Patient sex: M
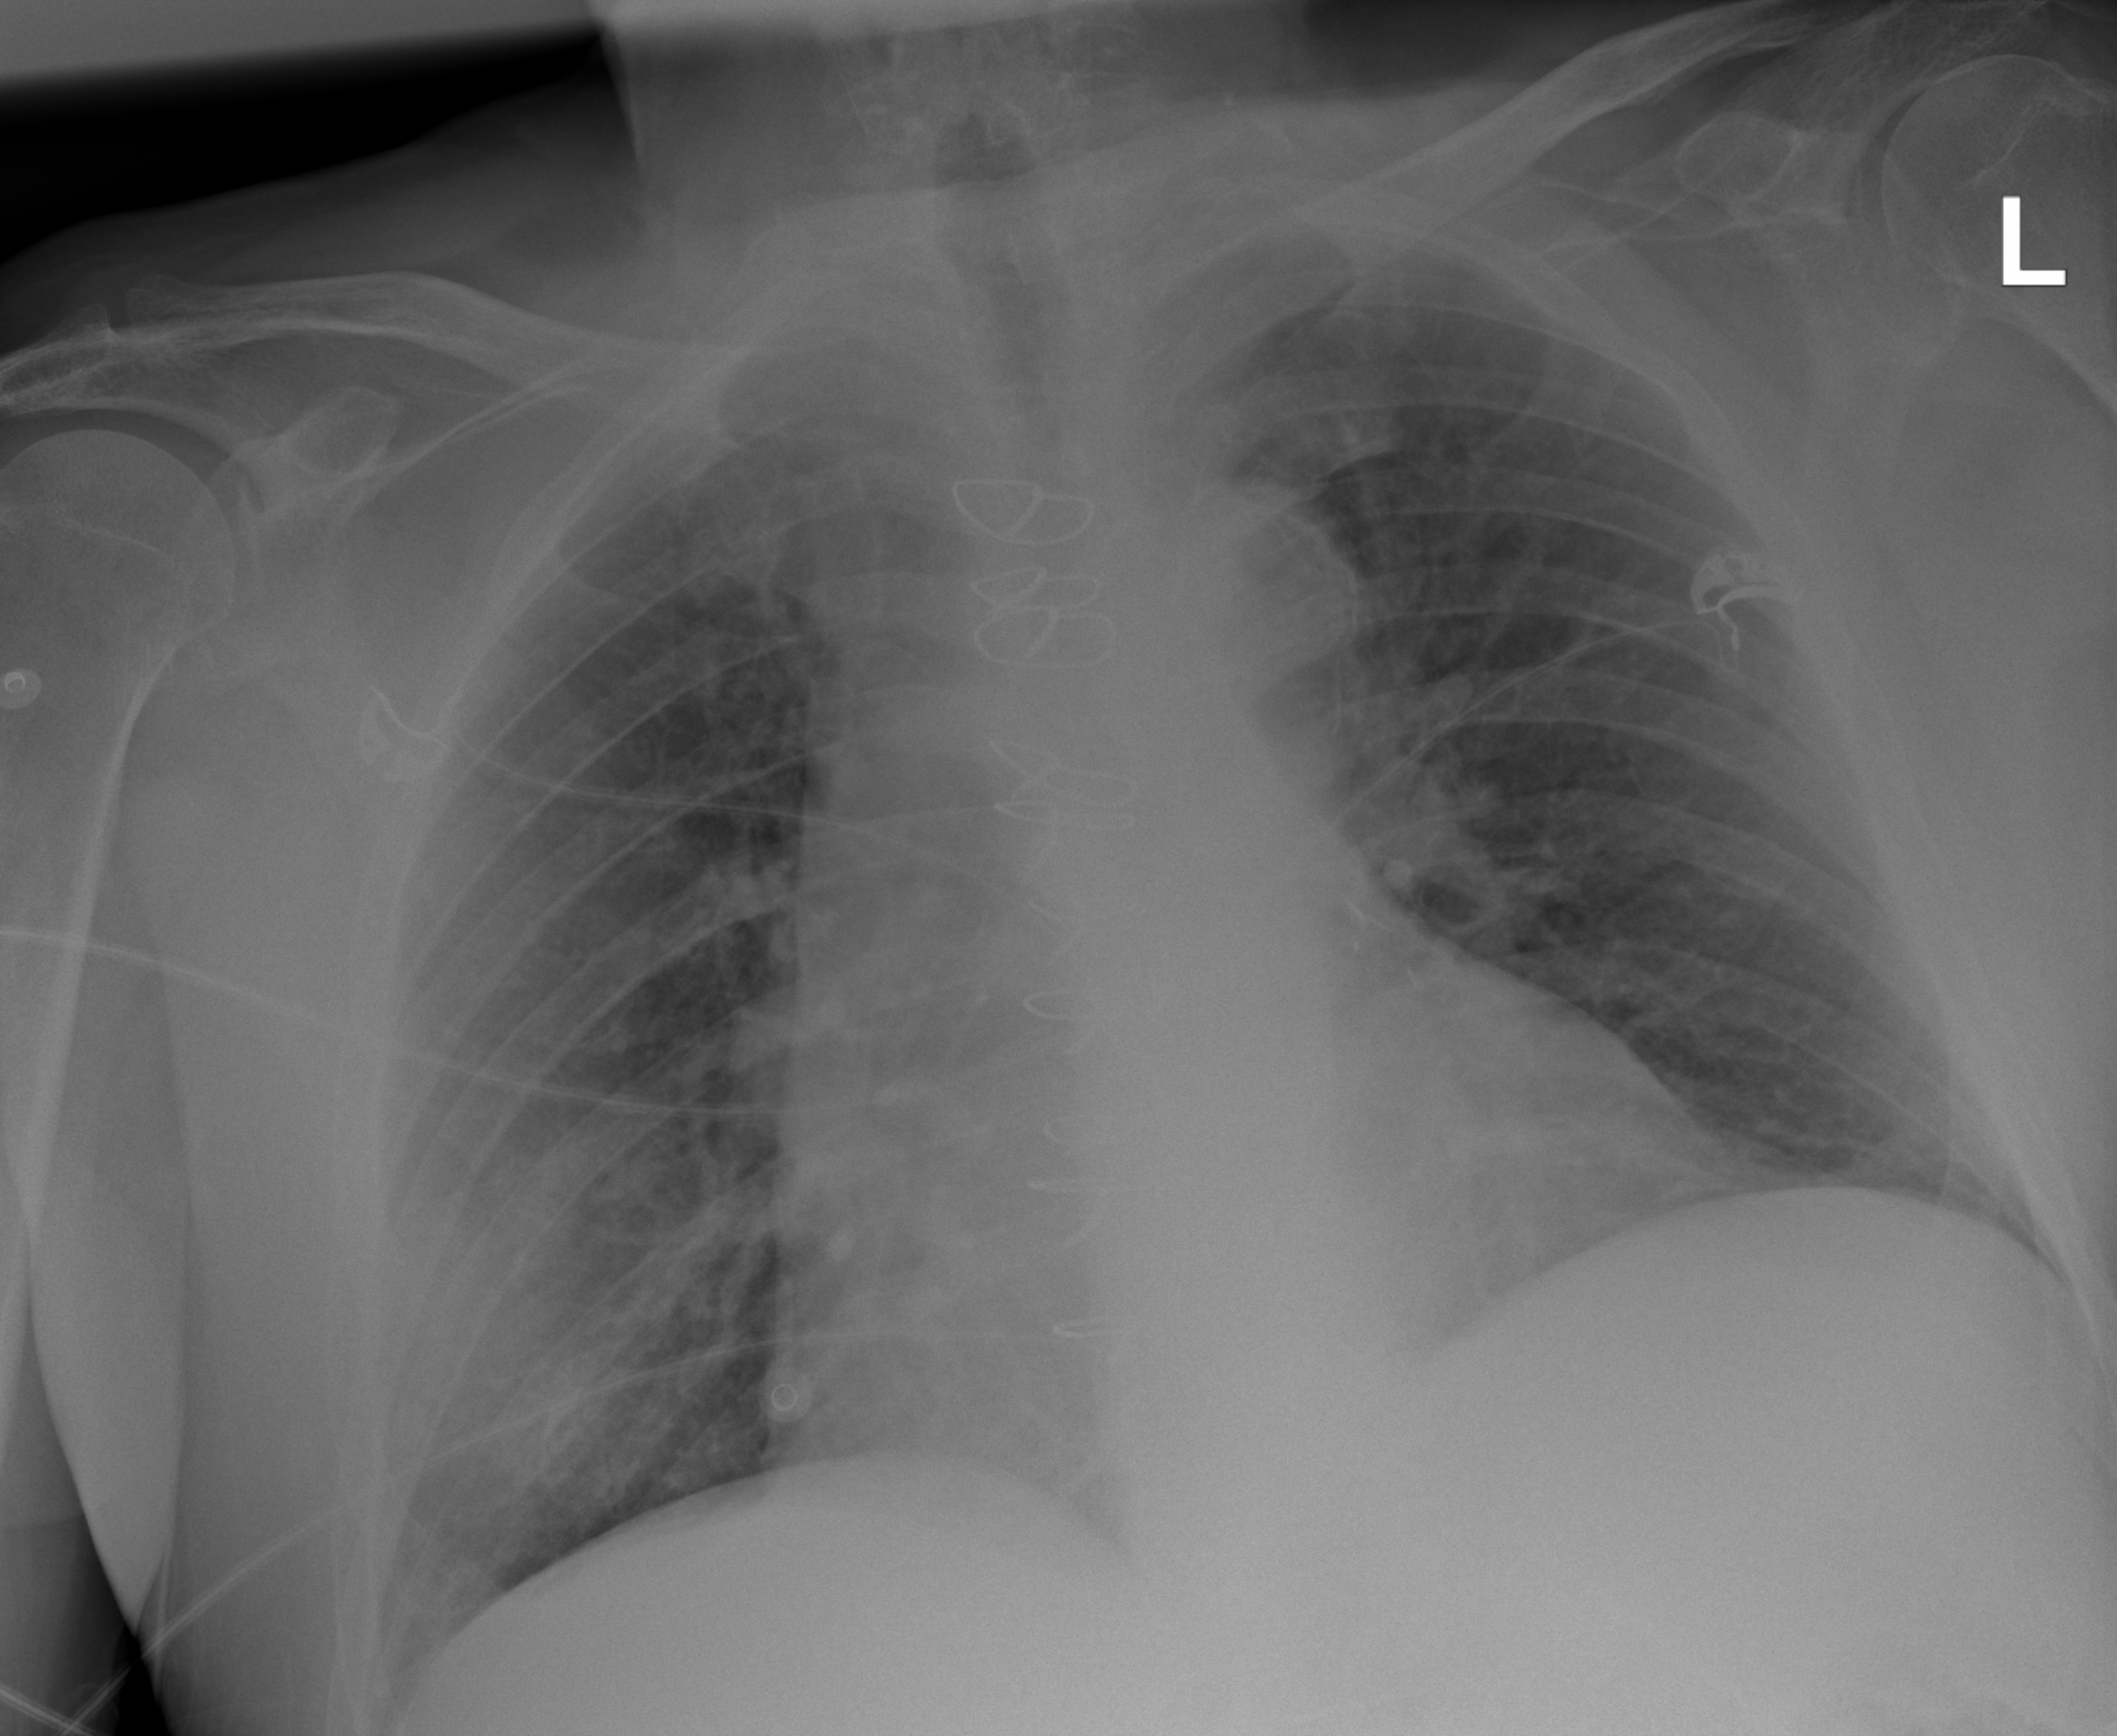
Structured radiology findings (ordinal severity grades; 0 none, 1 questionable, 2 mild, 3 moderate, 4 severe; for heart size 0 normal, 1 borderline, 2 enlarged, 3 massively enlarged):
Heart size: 0
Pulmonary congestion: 0
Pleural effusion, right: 0
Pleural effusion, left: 0
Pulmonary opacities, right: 2
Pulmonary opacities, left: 0
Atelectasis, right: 0
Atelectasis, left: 0